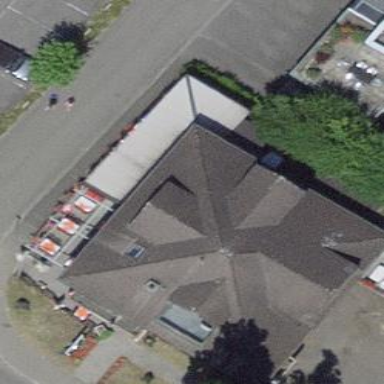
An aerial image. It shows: Restaurant building.